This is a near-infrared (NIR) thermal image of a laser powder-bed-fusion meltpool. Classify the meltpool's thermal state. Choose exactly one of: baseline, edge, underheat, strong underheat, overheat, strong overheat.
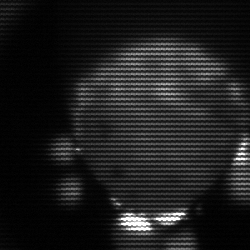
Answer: edge